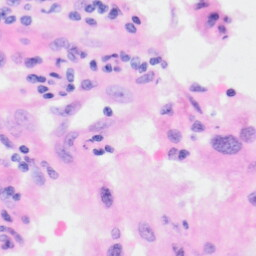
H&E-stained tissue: Kidney